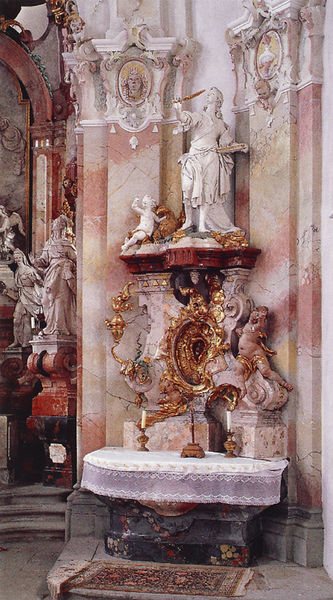
Titel: Choraltar des Evangelisten Johannes
Standort: Birnau am Bodensee, Wallfahrtskirche (EU - D - BW)
Schlagwörter: feder, flügel, weiß, ausschnitt, frau, marmor, säule, säulen, tisch, rot, tuch, ornament, teppich, barock, messer, stein, tischdecke, tischtuch, kirche, boden, figur, gold, stoff, rokoko, rosa, engel, putte, putto, statue, figuren, kartusche, kerze, kerzen, leuchter, stuck, stufen, foto, nische, alter, buch, münchen, seite, schwert, altar, hochaltar, voluten, gottesdienst, heiliger, heilige, muschel, heilig, putten, bemalung, süddeutschland, mamor, stuckmarmor, rocaille, medaillons, evangelist, seitenaltar, marmorfigur, spitzendecke, nebenaltar, münschen, söller, decke spitze, kapirell